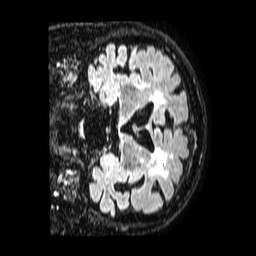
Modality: FLAIR
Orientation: coronal
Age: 81
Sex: male
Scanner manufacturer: philips
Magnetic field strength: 1.5 T
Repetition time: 4.8 s
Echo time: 0.3 s